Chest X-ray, AP view. Patient: 52 years old, sex F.
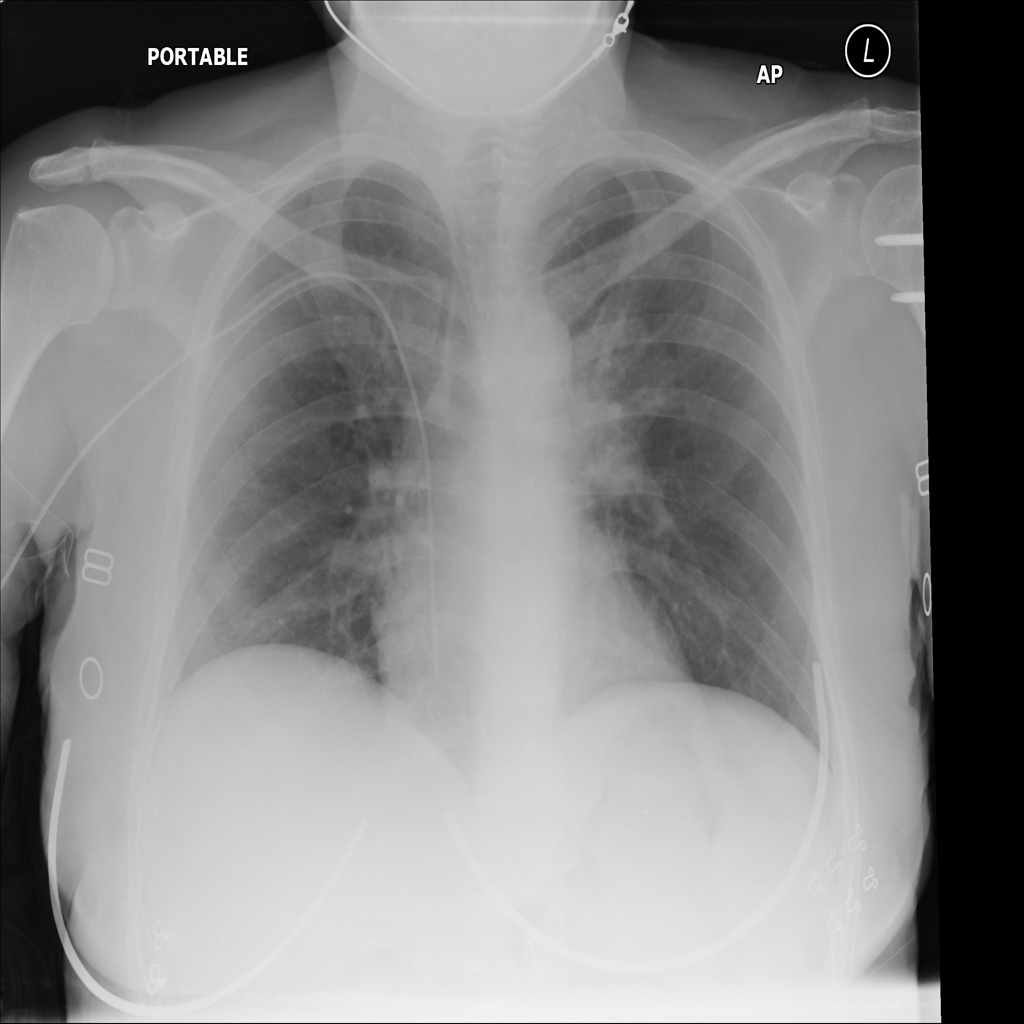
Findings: Atelectasis, Consolidation